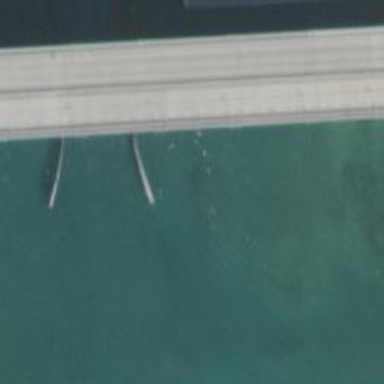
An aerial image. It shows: Breakwater structure.